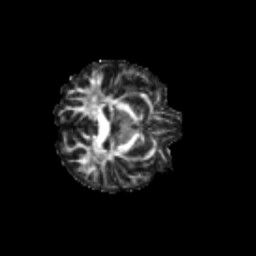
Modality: FA
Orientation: axial
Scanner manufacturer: siemens
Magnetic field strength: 3 T
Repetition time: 9.2 s
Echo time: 0.084 s